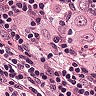
Metastatic tissue present: yes